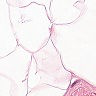
Metastatic tissue present: no